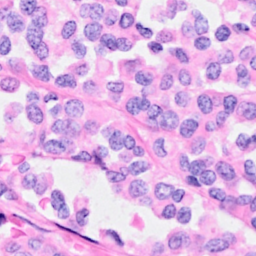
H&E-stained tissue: Breast